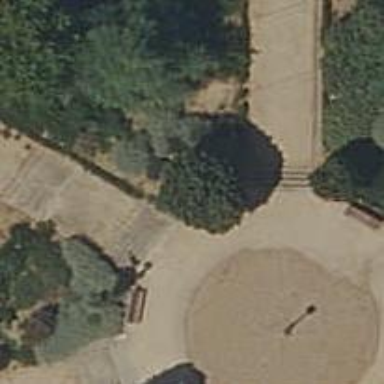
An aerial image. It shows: Set of steps on the road.